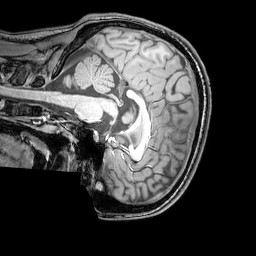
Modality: T1w
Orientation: sagittal
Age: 20
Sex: male
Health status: healthy
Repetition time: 0.081 s
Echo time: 0.037 s